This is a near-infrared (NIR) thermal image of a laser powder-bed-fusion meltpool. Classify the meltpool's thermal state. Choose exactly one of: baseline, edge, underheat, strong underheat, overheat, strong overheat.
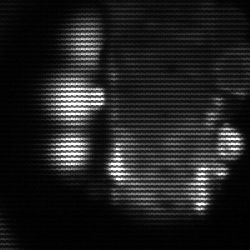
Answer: strong underheat